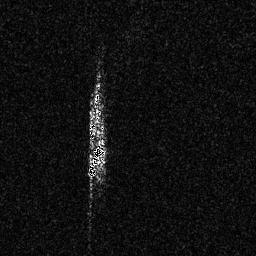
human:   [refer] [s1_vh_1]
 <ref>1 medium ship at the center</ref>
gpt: <box>[[33, 56, 40, 69, 0]]</box>